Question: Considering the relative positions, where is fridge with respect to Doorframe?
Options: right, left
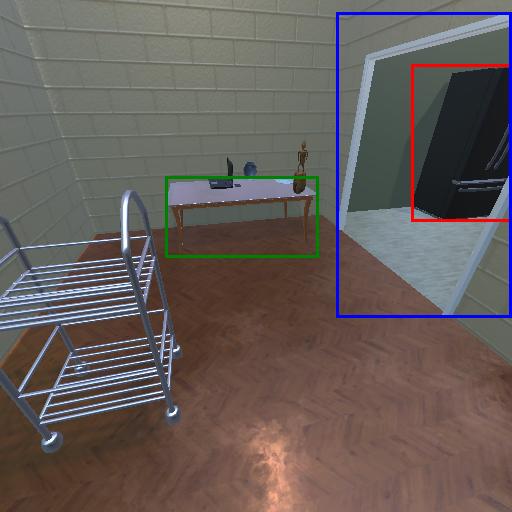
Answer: right